Interaction volume radius: 10 \u00c5
Interaction volume height: 25 \u00c5
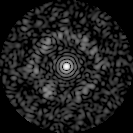
Disorder parameter: 0.7467